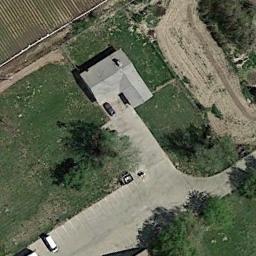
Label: sparse_residential